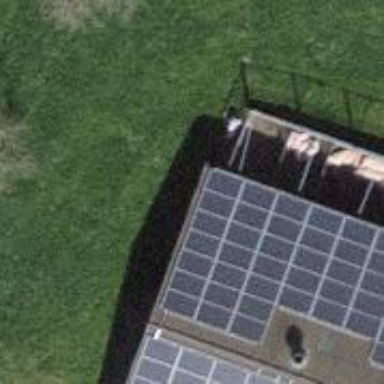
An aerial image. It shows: Solar power generator utilizing photovoltaic technology with solar photovoltaic panels.